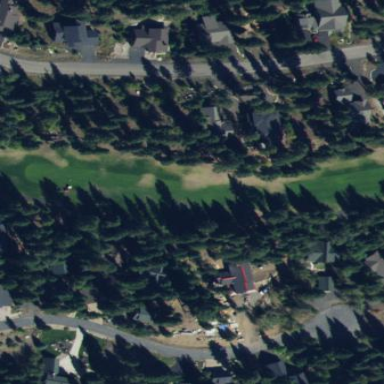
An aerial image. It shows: Area of rough grass used for golf.